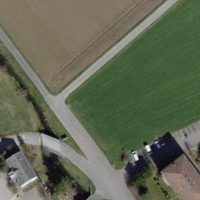
EUNIS habitat code: 52
Species observed at this site:
Turdus pilaris
Egretta garzetta